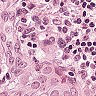
Metastatic tissue present: yes